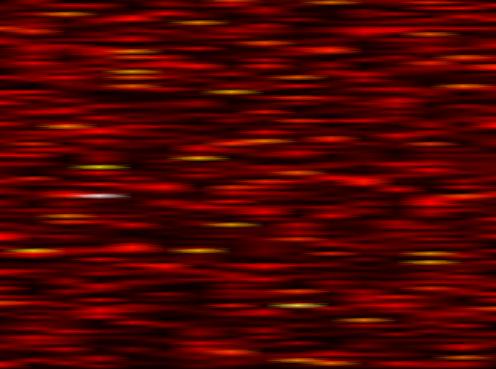
Label: FOFDM